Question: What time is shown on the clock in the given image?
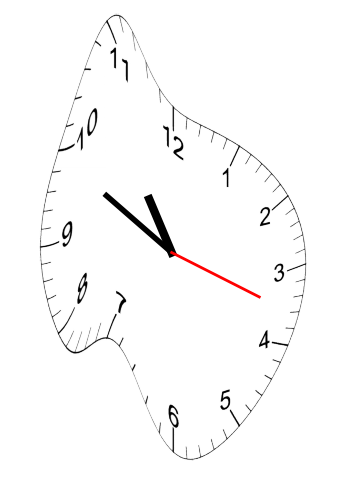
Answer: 10:49:18